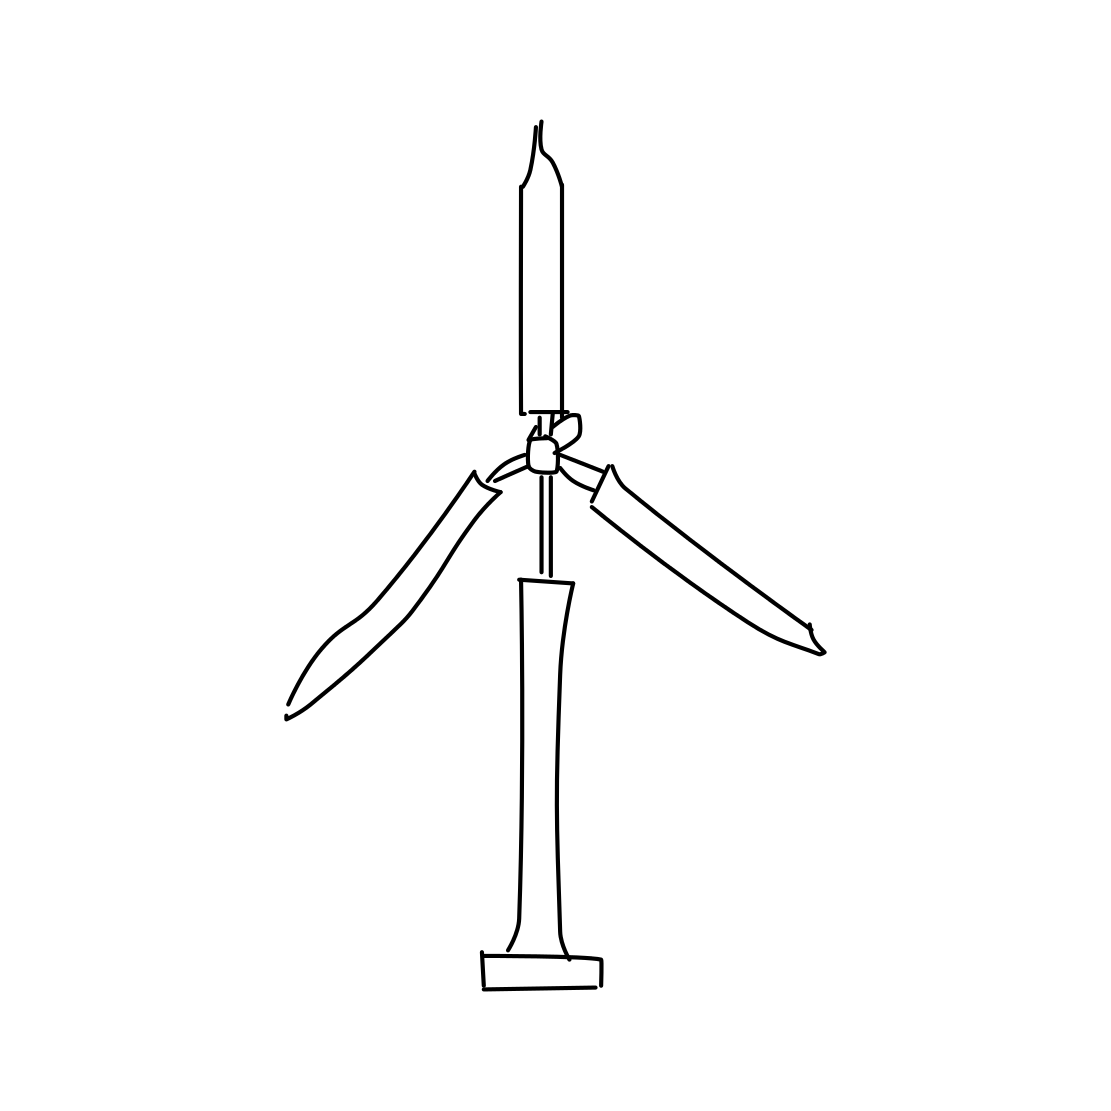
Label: windmill